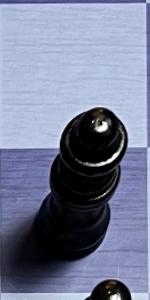
Label: Queen_Black